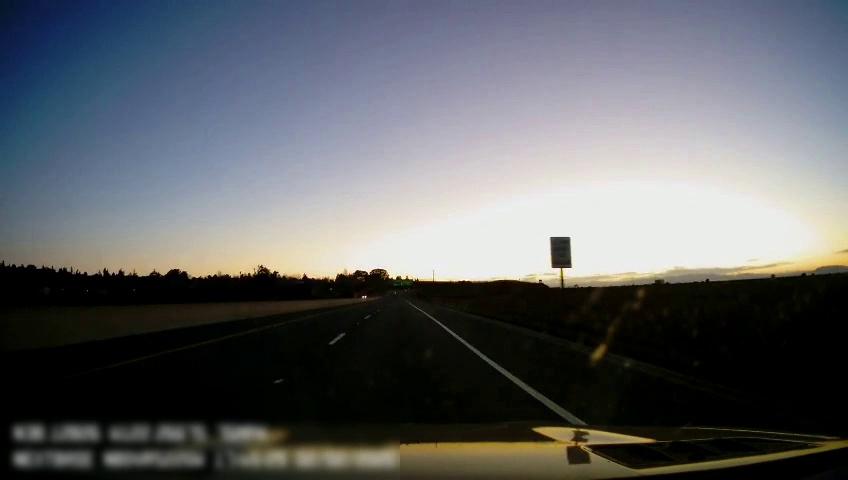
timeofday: Dusk/Dawn/Twilight
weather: Sunny
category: Drivable Space
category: Lanes | Current Lane
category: Lanes | Current Lane
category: Lanes | Alternate Lane
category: Lanes | Alternate Lane